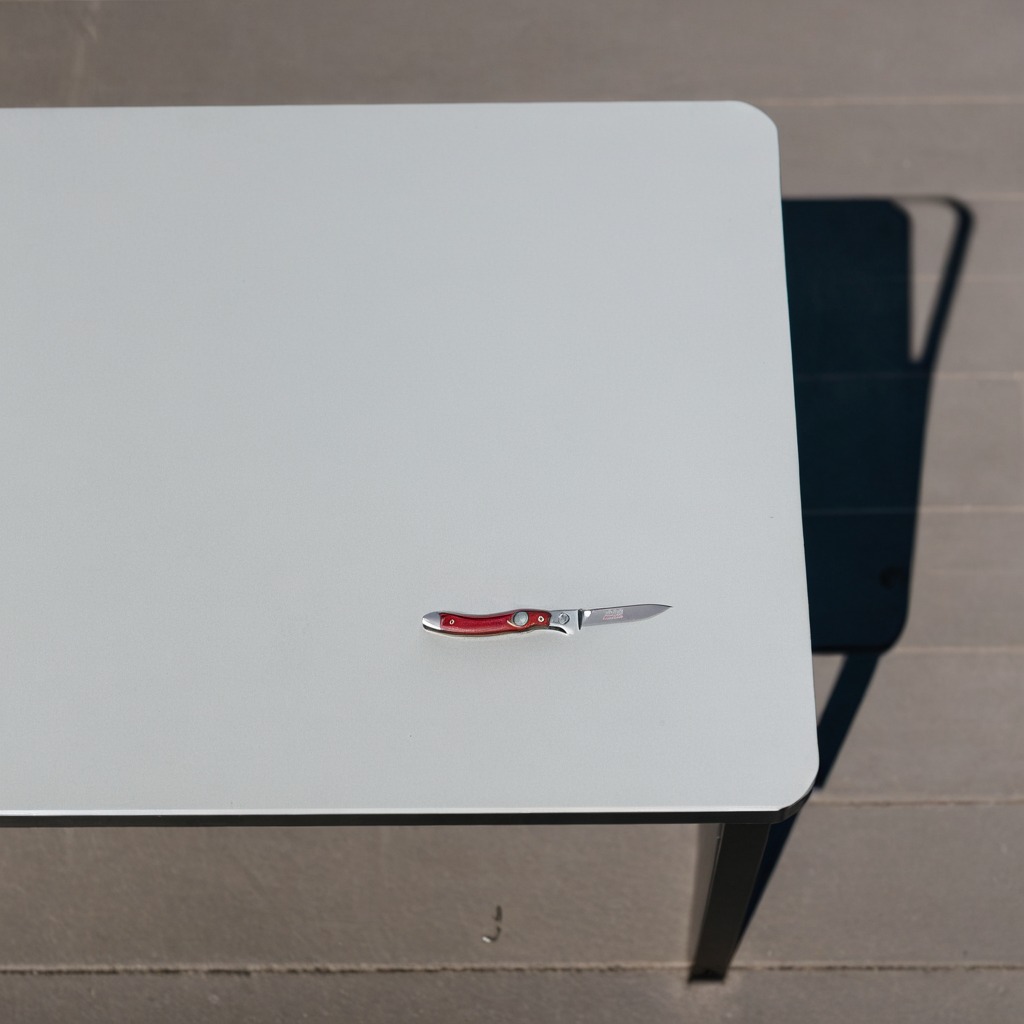
A utility knife is lying on the table.